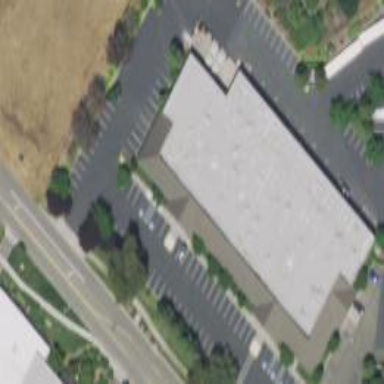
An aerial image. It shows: Office building.